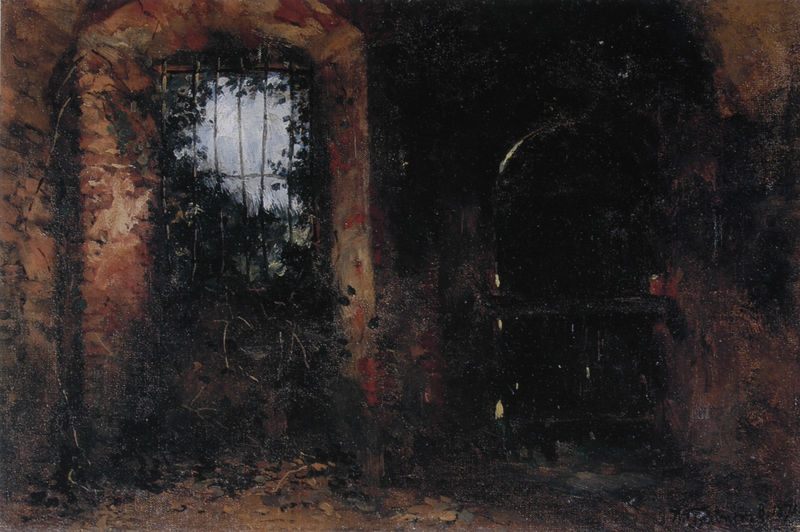
Titel: Kellerfenster im Heidelberger Schloß
Künstler: Heinrich Wilhelm Trübner
Standort: München
Institution: Städtische Galerie im Lenbachhaus
Schlagwörter: baum, blau, blätter, dunkel, gemälde, himmel, laub, schatten, weiß, wolken, bäume, gelb, grün, impressionismus, ocker, ausschnitt, braun, fenster, grau, hell, hintergrund, licht, orange, raum, schwarz, stuhl, tür, vordergrund, zeichnung, zimmer, ausblick, gebäude, gras, haus, rot, beige, malerei, alt, wand, stein, steine, tod, tot, innenraum, signatur, erde, horizont, häuser, natur, gitter, boden, innen, pflanze, pflanzen, rosa, wald, kamin, ofen, garten, ranken, hellblau, aussicht, ecke, düster, bogen, fassade, verlassen, mauer, ziegel, monochrom, geröll, spalten, backstein, hof, türe, romantik, detail, glanz, lichteinfall, athmosphäre, gewächs, menschenleer, tor, gestalt, eingang, eisen, keller, nische, innenhof, ruine, gewölbe, durchblick, torbogen, erdfarben, mauerwerk, gefangen, ranke, flecken, gemäuer, backsteinmauer, bewachsen, bröckeln, efeu, eisenbeschlag, fenstergitter, gefängnis, gitterstäbe, hauseingang, kerker, klinker, laibung, maison, mauerwand, pforte, putz, stäbe, verputzt, zelle, mauern, romantisch, gitterfenster, vergittert, gestrüpp, reflex, verließ, kratzer, bewuchs, überwuchert, gemäle, verwunschen, gittertor, riegel, verlies, giter, bewuchert, assymmetrisch, ätor, holzsüre, aschattebn